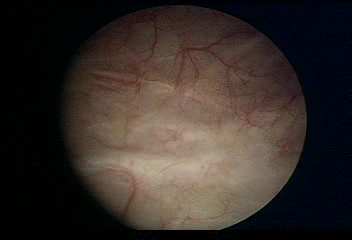
Modality: WLC
Class: Normal mucosa
Bladder cancer association: No